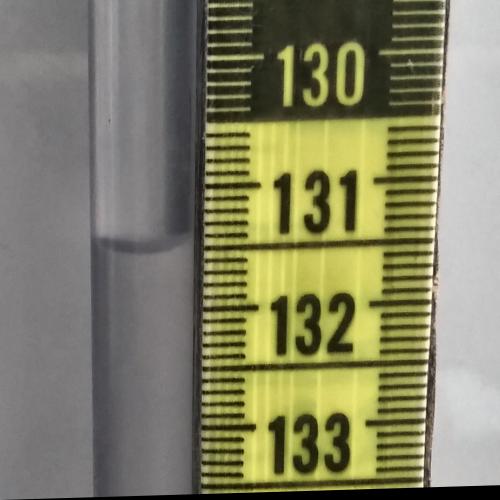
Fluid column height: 131.5 cm